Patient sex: M
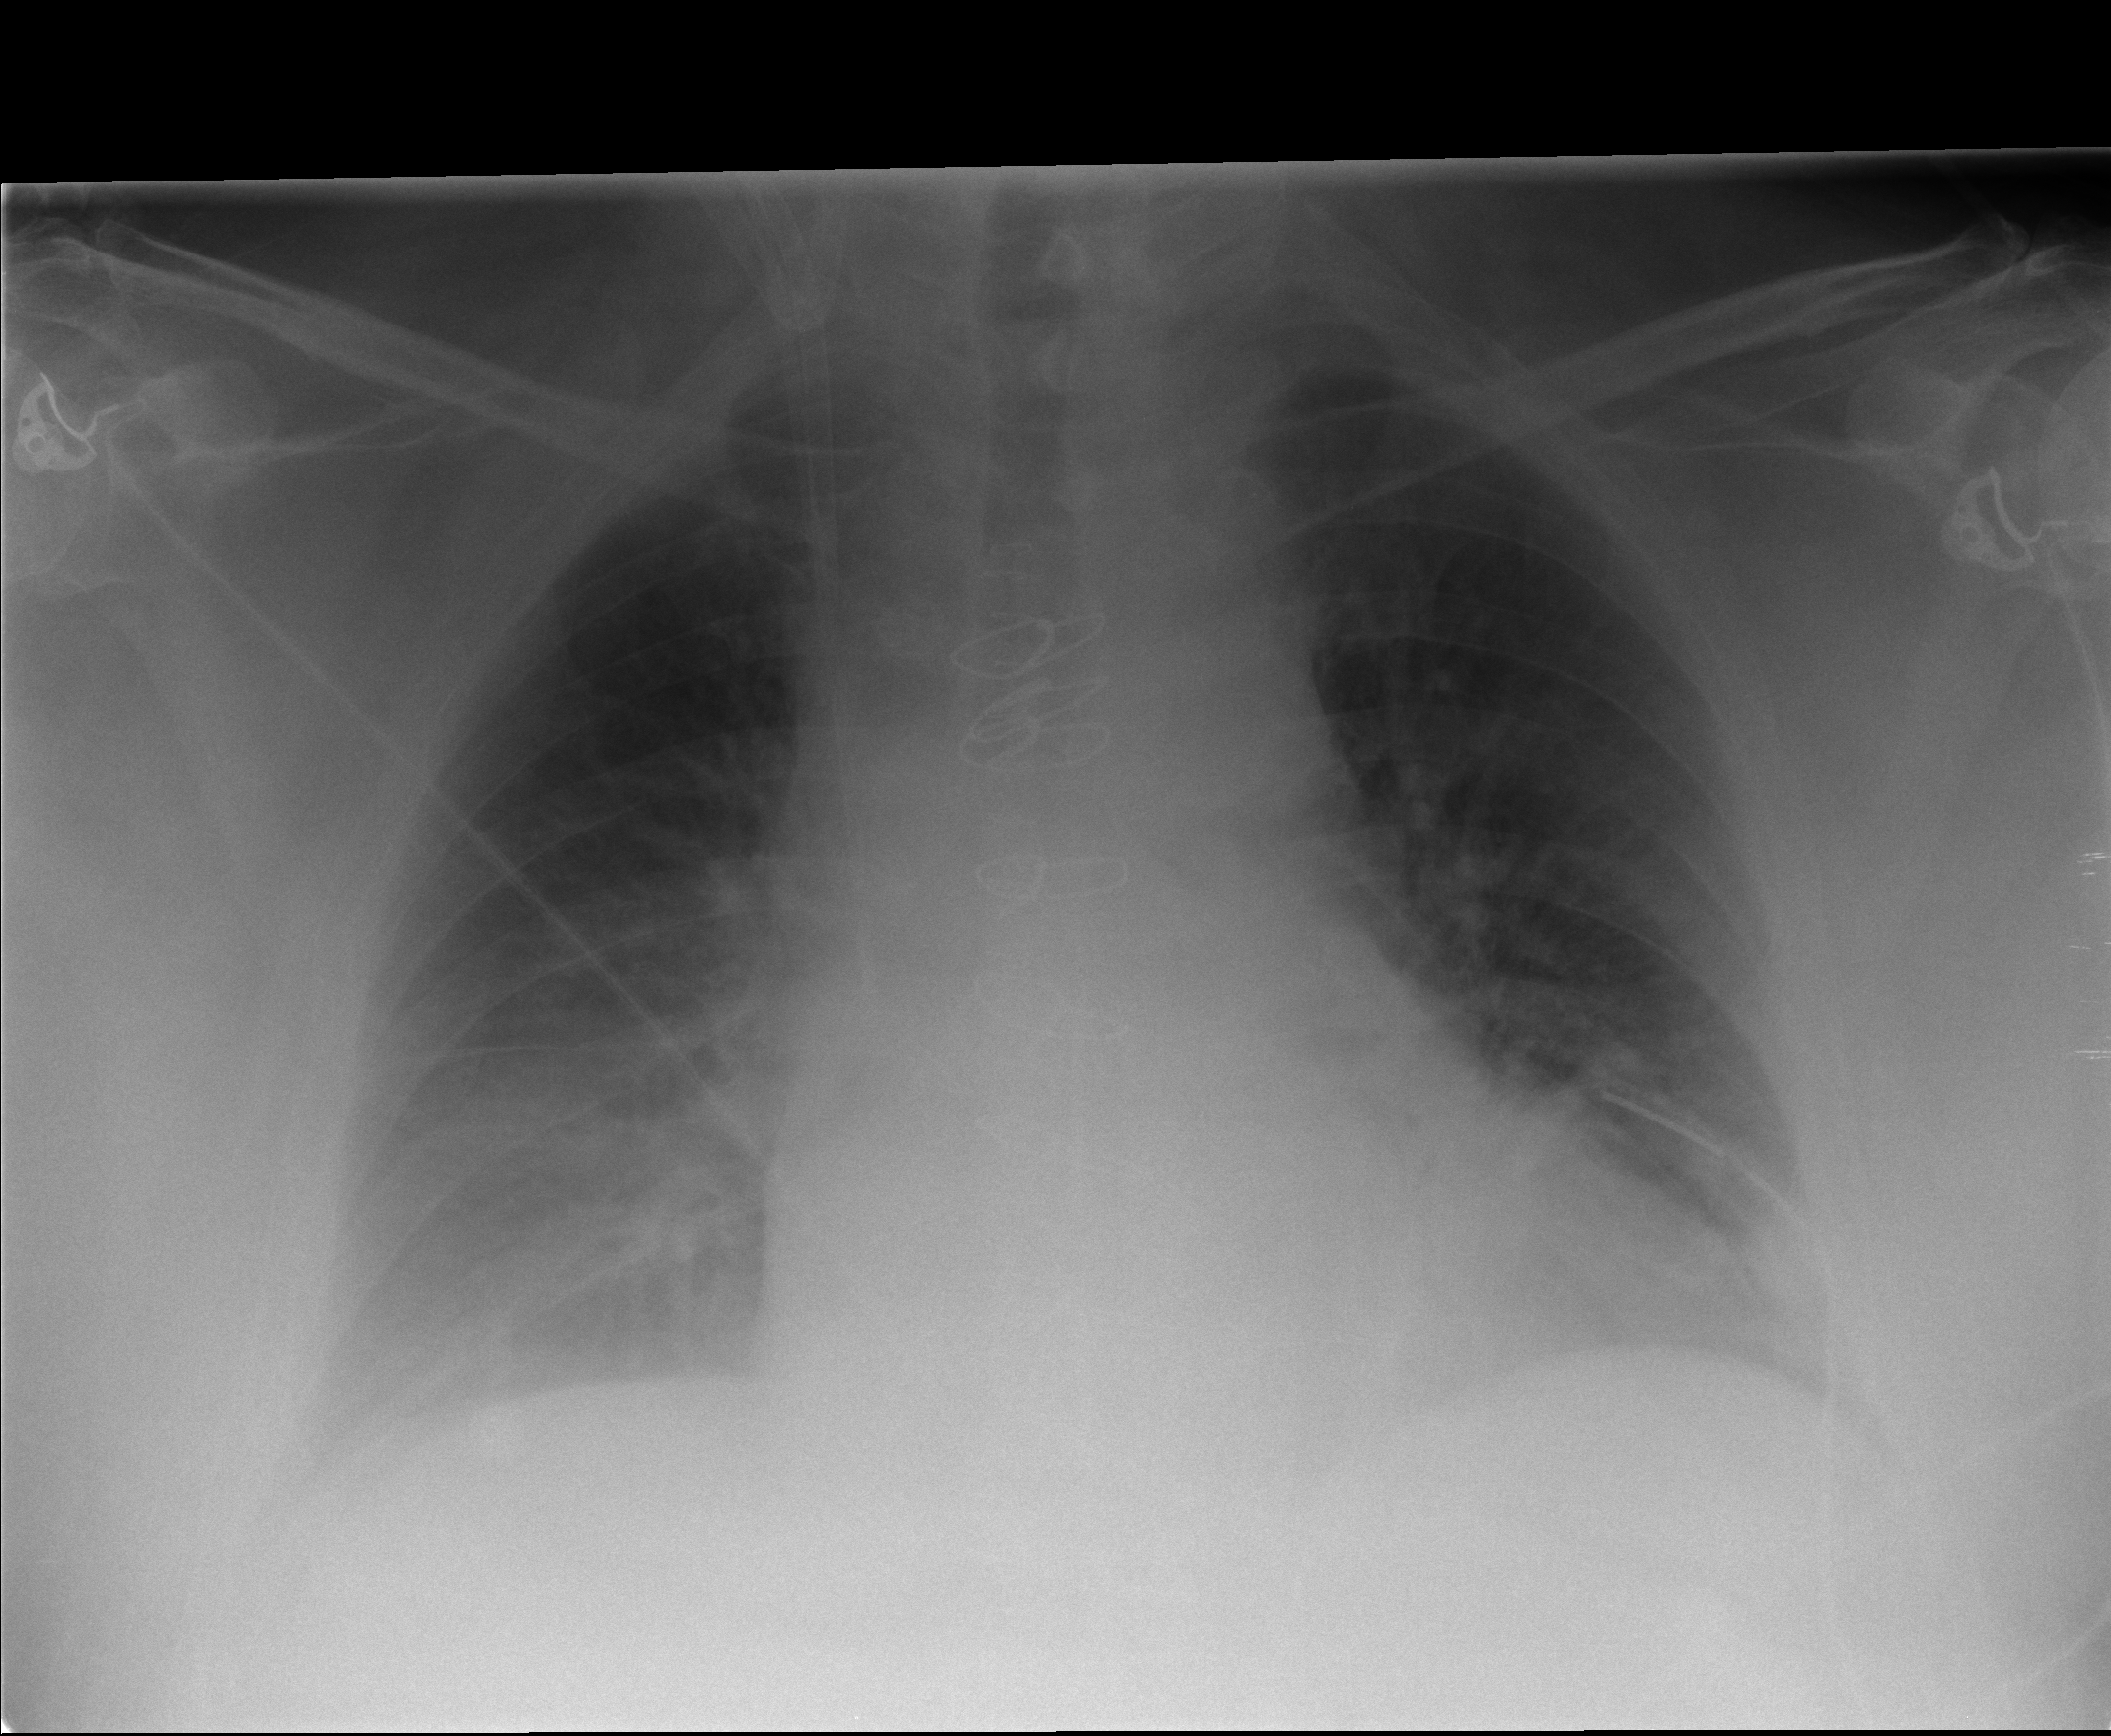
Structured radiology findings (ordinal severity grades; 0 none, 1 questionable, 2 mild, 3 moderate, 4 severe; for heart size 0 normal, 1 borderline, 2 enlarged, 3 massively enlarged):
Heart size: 1
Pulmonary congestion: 2
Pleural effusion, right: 1
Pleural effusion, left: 1
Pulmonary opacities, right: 0
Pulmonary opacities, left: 0
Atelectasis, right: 2
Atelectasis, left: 2